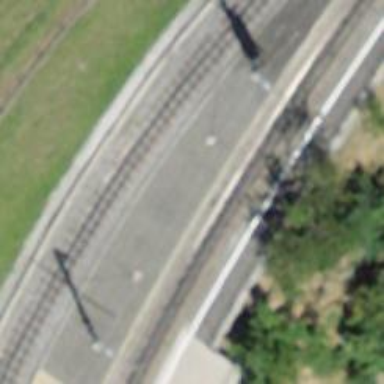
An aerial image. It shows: Narrow-gauge railway track electrified by contact line.